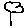
Label: tree